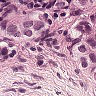
Metastatic tissue present: yes